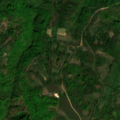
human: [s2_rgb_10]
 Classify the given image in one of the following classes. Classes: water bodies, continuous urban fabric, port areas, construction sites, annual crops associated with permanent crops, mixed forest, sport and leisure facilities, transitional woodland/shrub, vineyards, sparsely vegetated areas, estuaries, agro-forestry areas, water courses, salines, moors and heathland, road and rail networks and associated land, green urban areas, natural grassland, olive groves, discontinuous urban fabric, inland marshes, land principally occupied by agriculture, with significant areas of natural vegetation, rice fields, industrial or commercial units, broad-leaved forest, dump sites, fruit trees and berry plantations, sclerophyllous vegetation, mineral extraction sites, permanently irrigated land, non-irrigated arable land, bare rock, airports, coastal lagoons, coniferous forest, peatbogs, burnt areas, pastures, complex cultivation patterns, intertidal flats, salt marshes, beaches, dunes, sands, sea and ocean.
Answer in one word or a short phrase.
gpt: land principally occupied by agriculture, with significant areas of natural vegetation, broad-leaved forest